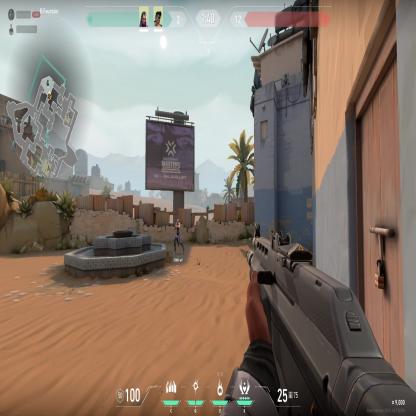
Label: teammate